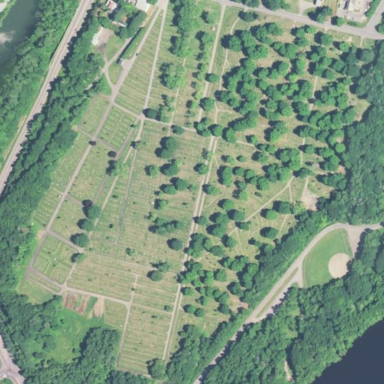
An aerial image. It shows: Cemetery with graves.